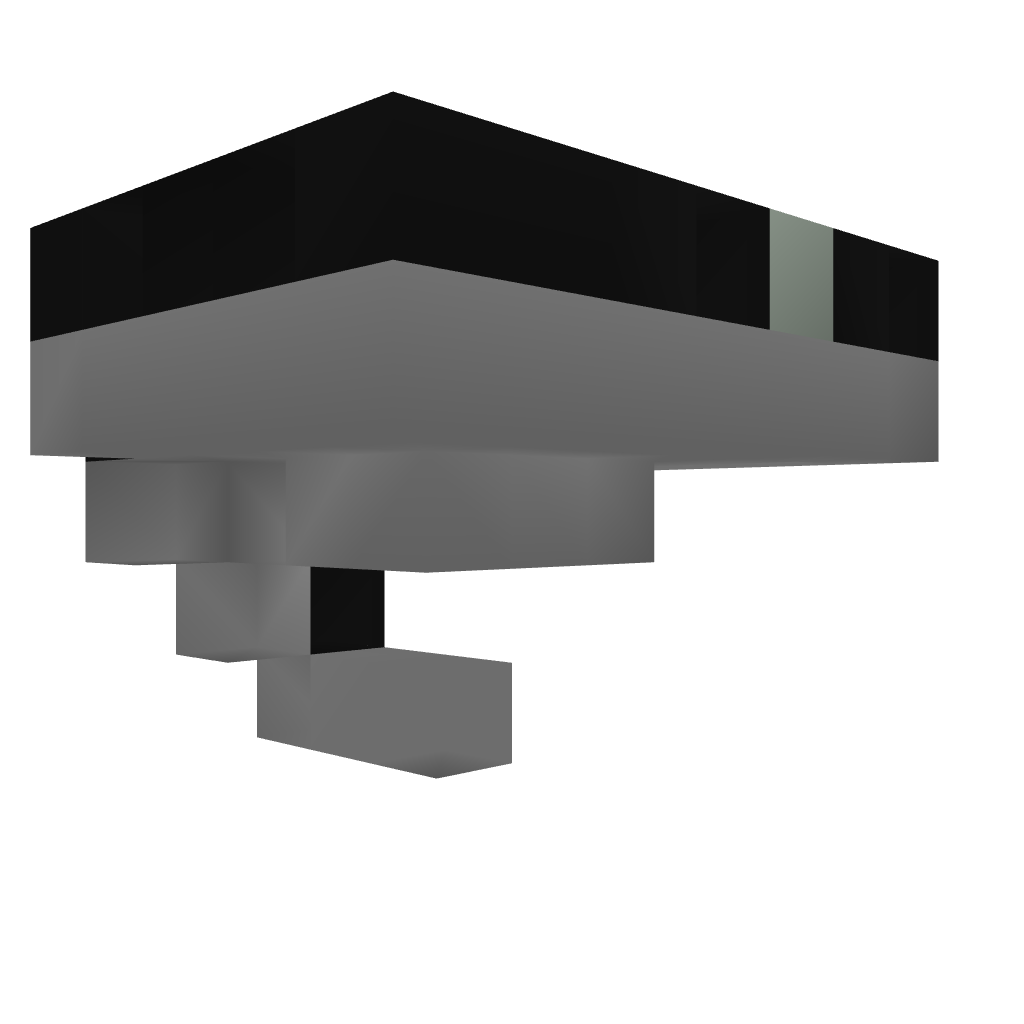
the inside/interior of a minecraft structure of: Compact Equipping Machine